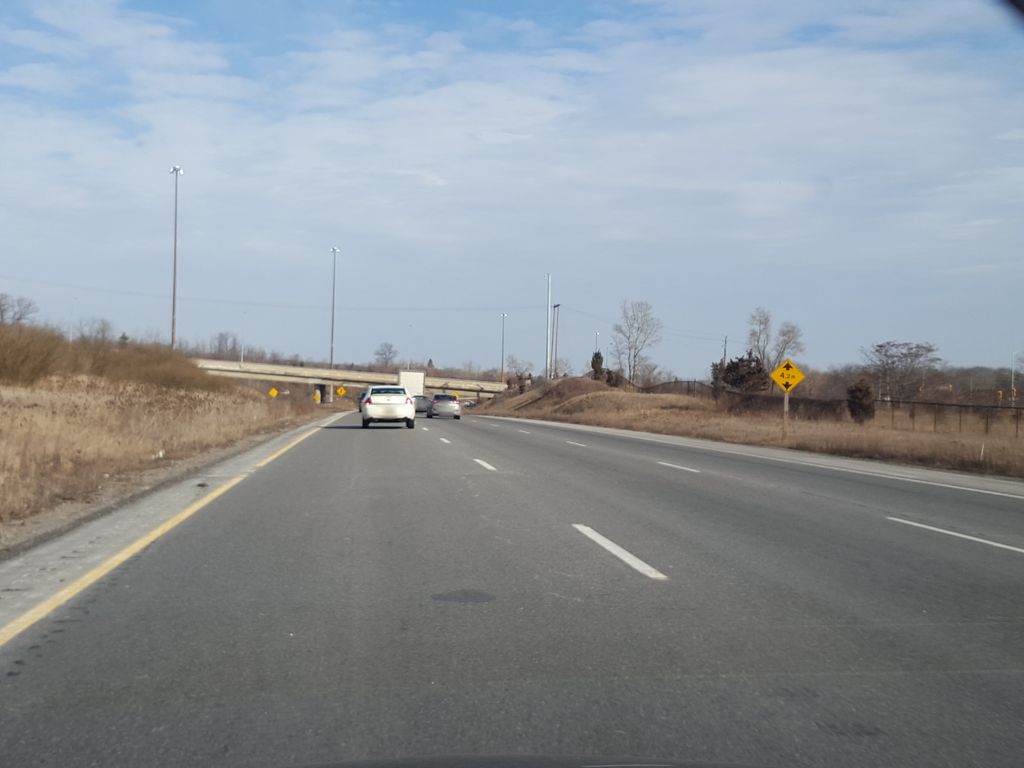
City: hamilton